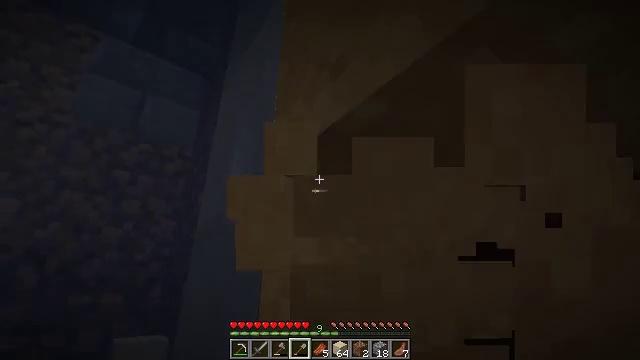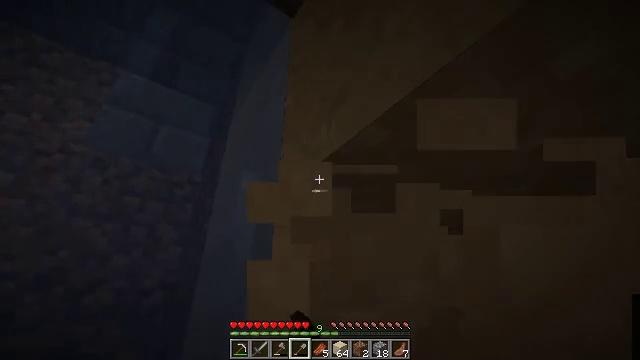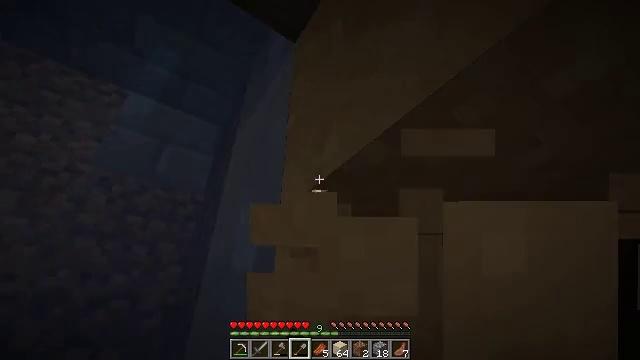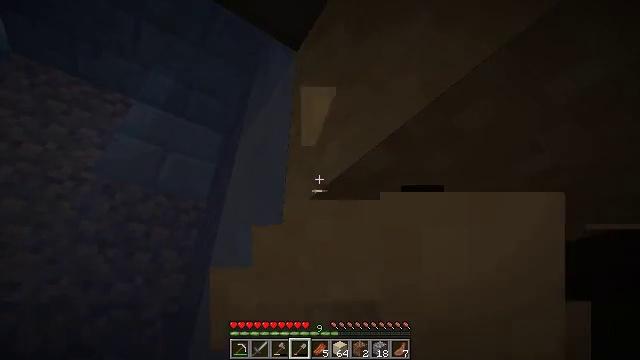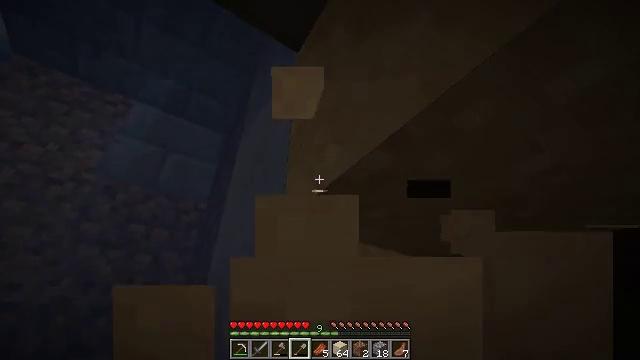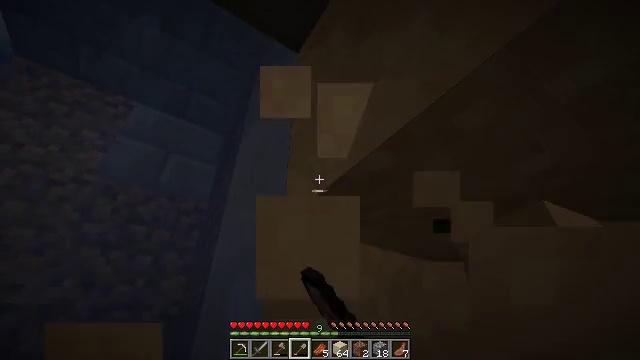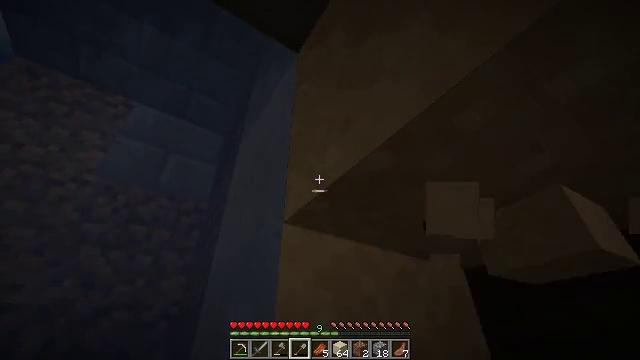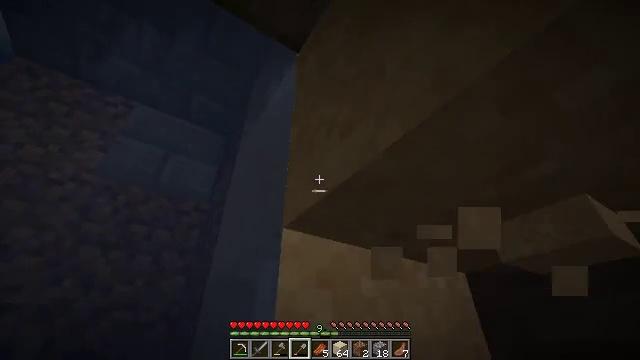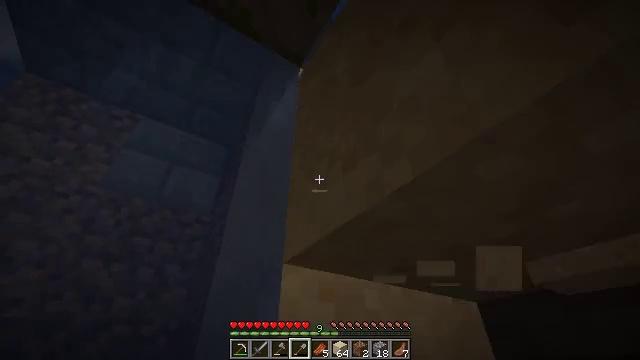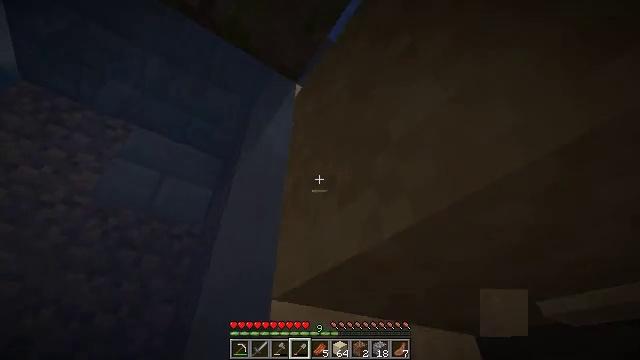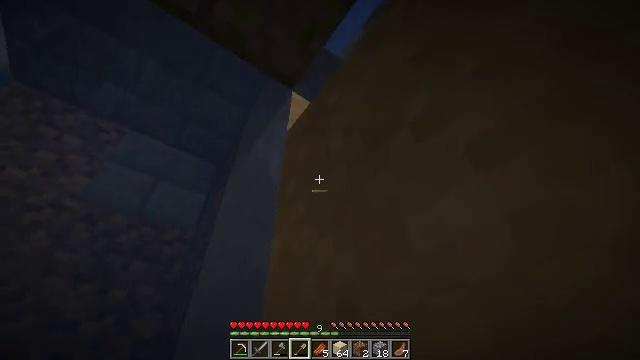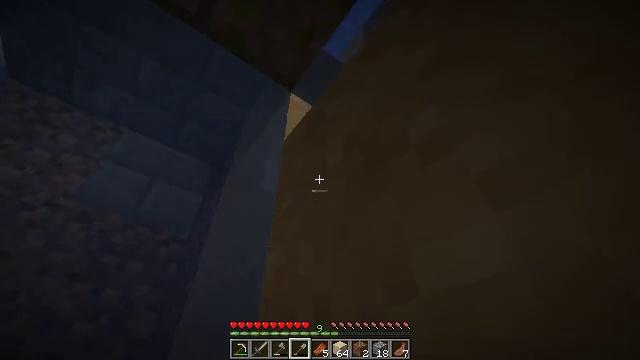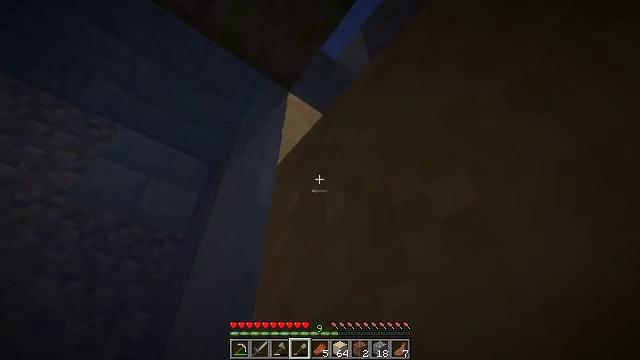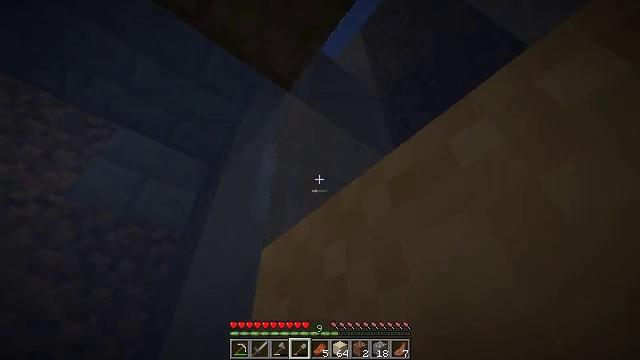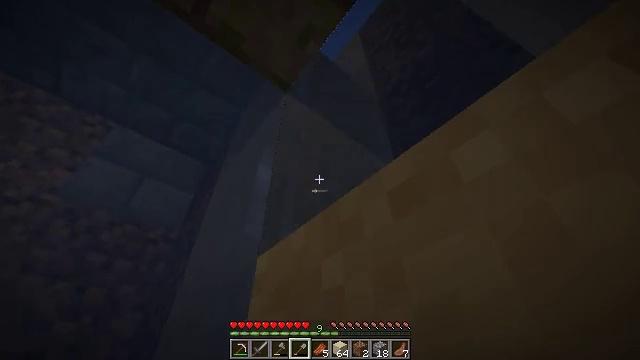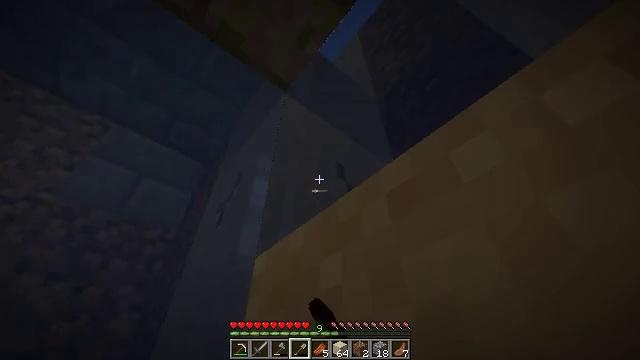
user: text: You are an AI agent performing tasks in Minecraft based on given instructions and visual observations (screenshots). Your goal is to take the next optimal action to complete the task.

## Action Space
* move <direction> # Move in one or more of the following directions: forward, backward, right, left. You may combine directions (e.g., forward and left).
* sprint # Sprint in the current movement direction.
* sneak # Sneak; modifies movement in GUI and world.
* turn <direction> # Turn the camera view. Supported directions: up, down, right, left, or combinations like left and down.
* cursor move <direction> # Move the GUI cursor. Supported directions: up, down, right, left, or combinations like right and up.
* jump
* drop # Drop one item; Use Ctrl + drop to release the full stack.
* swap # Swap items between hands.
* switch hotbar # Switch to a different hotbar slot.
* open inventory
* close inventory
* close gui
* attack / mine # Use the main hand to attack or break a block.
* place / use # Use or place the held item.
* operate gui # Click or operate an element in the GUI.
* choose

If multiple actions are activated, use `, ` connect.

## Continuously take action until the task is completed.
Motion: motion action
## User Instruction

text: Dig up some sand.
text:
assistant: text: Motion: turn left and up, attack / mine
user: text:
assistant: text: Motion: turn up, attack / mine
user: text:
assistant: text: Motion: turn up, attack / mine
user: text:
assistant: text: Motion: attack / mine
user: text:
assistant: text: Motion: attack / mine
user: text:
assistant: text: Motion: attack / mine
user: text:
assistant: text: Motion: attack / mine
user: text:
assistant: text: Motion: turn up, attack / mine
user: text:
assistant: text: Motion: turn right and up, attack / mine
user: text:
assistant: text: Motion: turn right and up, attack / mine
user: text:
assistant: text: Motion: attack / mine
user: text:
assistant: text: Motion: attack / mine
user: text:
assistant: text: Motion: attack / mine
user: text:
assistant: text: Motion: attack / mine
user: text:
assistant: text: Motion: attack / mine
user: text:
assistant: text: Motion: attack / mine
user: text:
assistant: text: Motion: attack / mine
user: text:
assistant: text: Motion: attack / mine
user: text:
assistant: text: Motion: attack / mine
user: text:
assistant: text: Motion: attack / mine
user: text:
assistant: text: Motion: attack / mine
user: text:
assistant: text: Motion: attack / mine
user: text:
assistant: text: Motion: attack / mine
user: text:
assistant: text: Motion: attack / mine
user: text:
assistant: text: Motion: attack / mine
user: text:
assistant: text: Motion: attack / mine
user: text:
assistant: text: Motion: attack / mine
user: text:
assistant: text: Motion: attack / mine
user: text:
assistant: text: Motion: turn down, attack / mine
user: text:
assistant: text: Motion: turn left and down, attack / mine